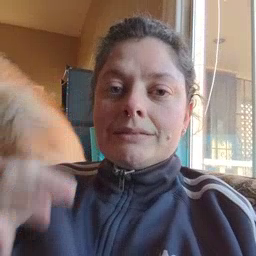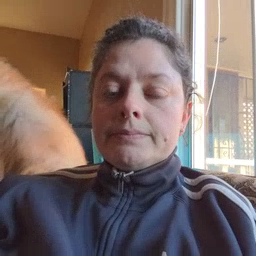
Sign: cat